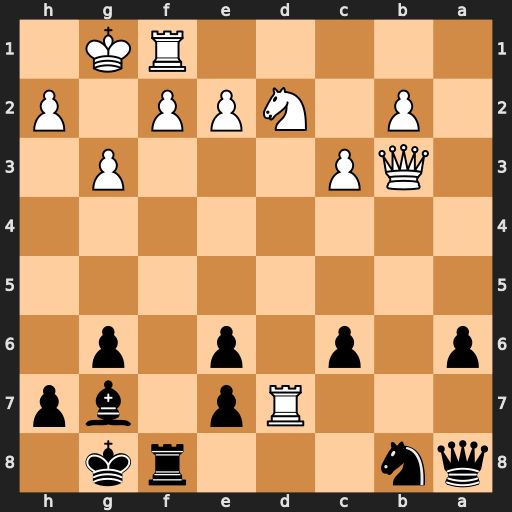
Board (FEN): qn3rk1/3Rp1bp/p1p1p1p1/8/8/1QP3P1/1P1NPP1P/5RK1
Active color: b
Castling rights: -
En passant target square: -
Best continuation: Nxd7 Qxe6+ Kh8 Qxd7 Rd8 Qxe7 Rxd2